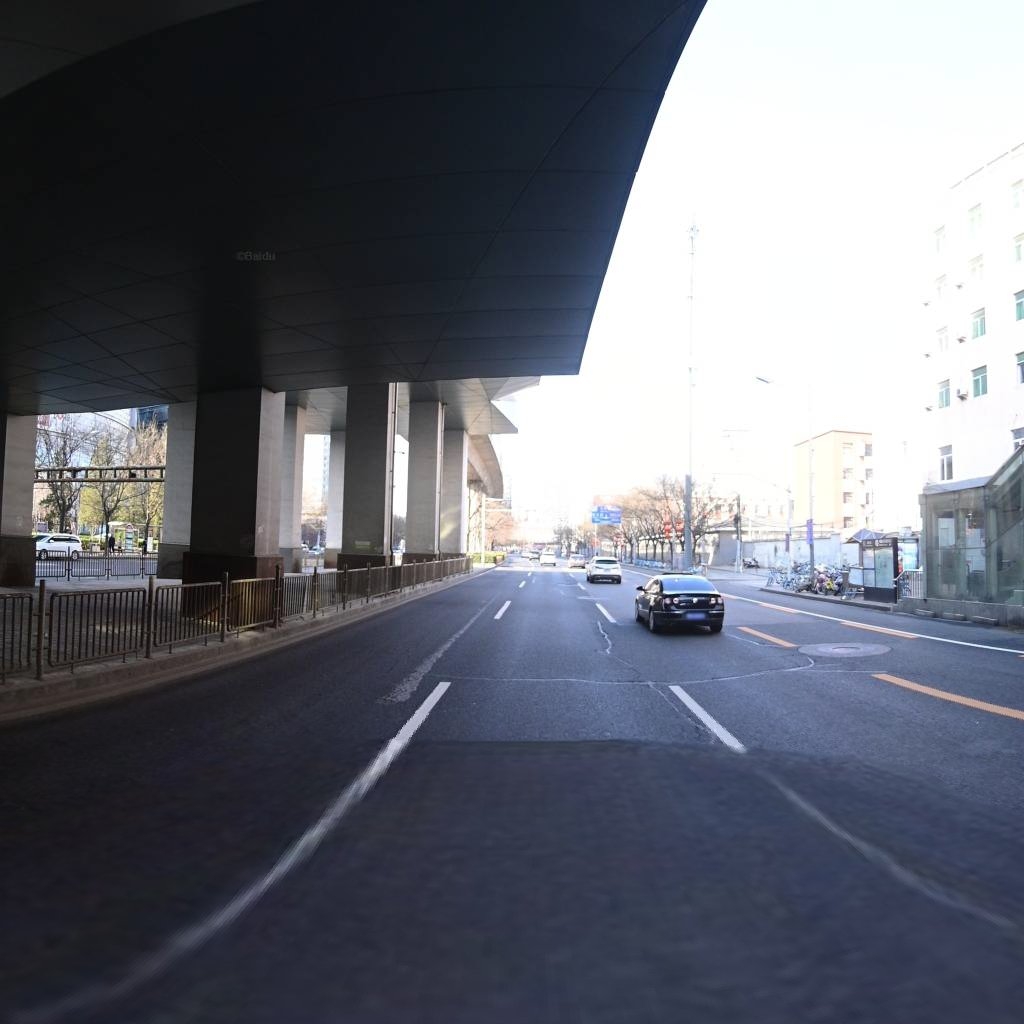
Region: Chaoyang
Road damage annotations: transverse patch, transverse patch, longitudinal patch, longitudinal patch, manhole cover